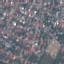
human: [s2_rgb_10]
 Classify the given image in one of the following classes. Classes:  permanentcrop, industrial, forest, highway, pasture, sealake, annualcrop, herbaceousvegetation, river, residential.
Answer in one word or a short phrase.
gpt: Residential